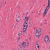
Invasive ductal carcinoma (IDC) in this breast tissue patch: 0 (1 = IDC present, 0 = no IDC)